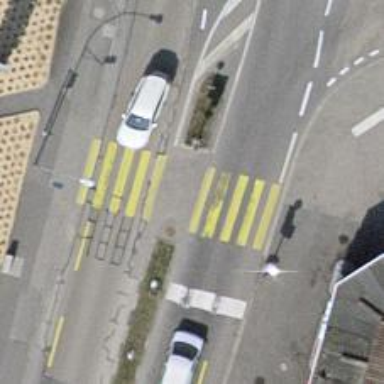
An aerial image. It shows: Marked footway crossing with asphalt surface and crossing island.